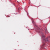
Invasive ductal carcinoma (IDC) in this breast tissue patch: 0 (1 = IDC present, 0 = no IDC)